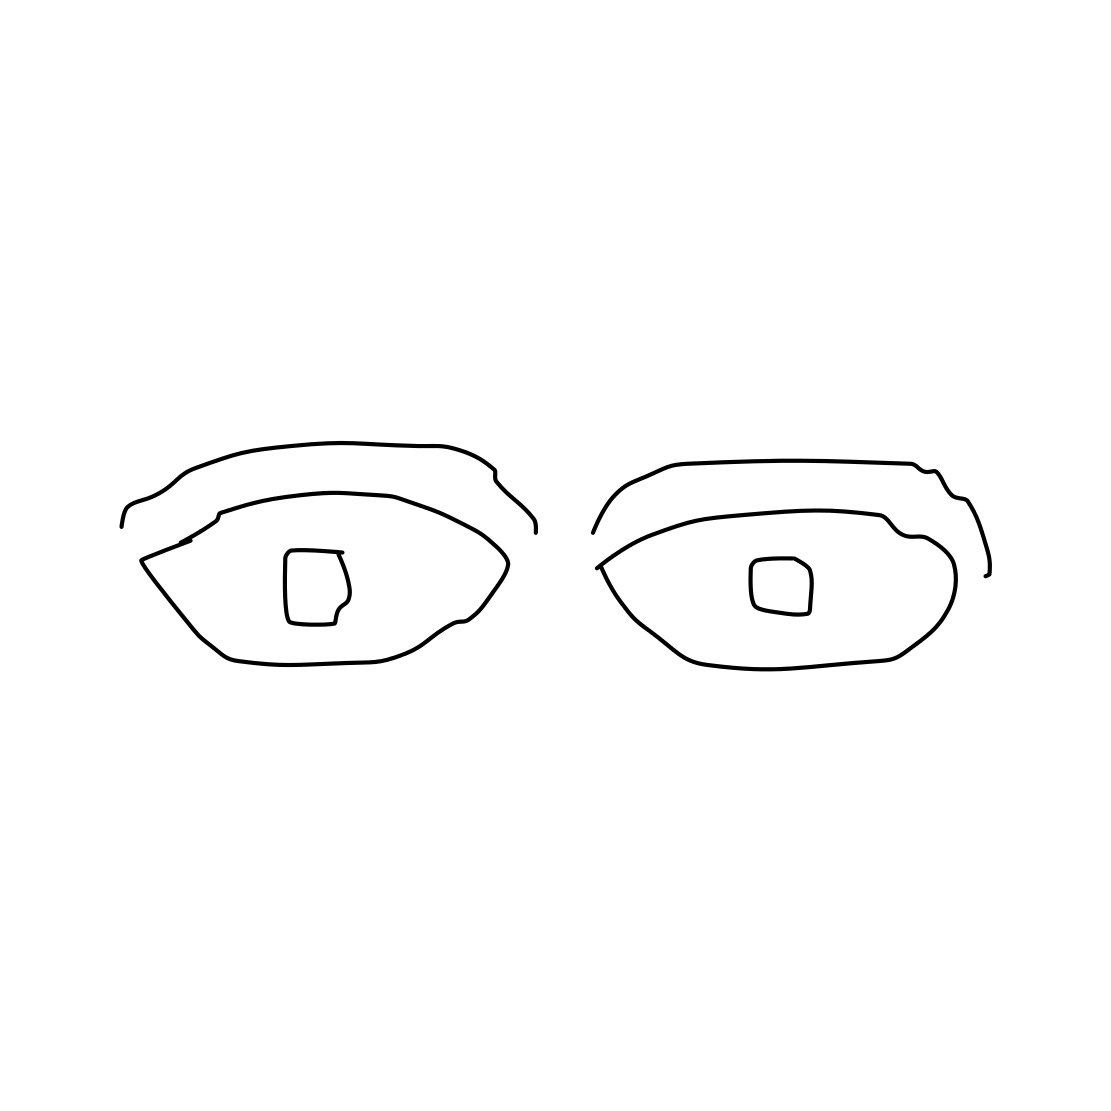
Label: eye